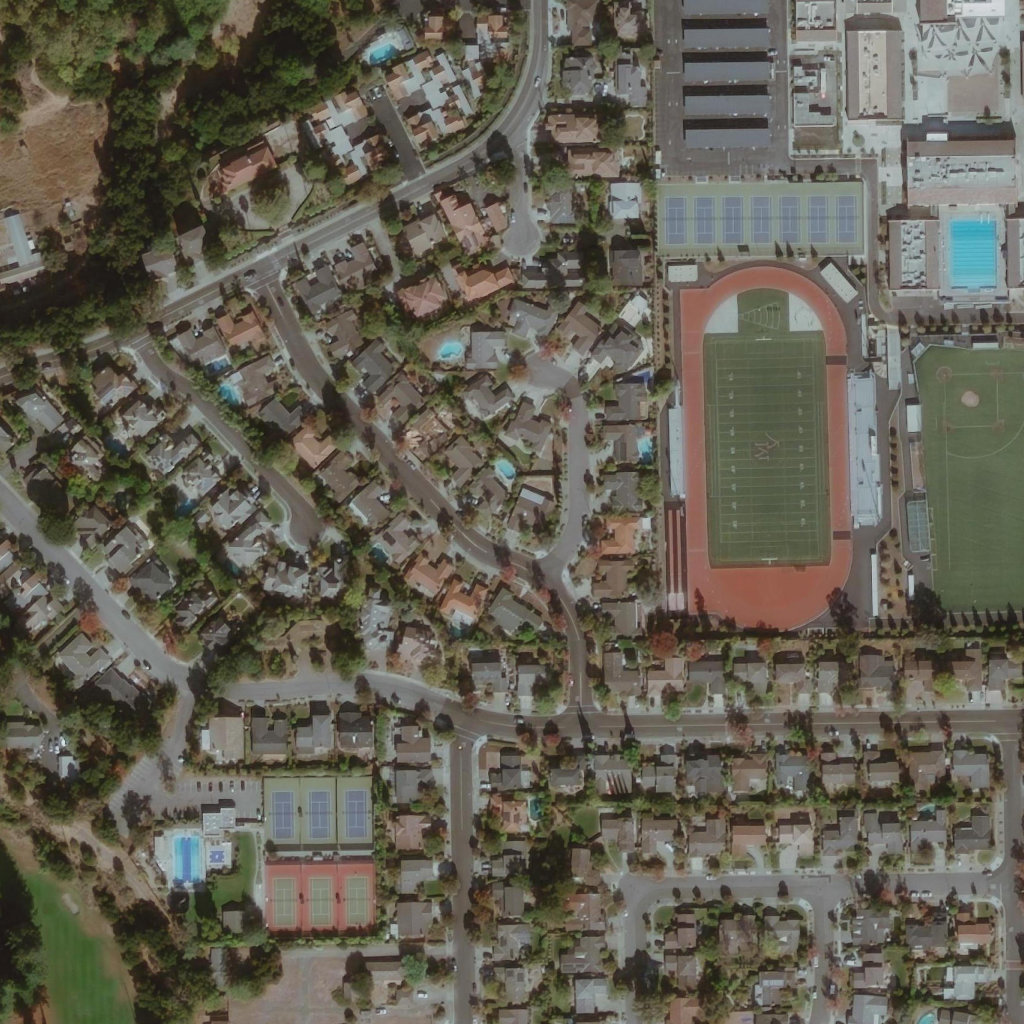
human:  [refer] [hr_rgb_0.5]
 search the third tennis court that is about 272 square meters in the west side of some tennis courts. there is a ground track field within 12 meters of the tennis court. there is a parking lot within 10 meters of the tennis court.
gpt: <box>[[70, 18, 72, 23, 0]]</box>

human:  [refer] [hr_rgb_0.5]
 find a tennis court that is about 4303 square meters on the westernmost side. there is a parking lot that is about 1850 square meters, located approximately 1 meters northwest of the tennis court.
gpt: <box>[[26, 76, 36, 82, 0]]</box>